Question: Whenever I try to run mingw32-make from cmd, I get this dialog:

I've tried reinstalling mingw32-make (both the same and a previous version), but the problem persists. This error occurs regardless of any arguments or input given to mingw32-make, and regardless of whether there is a Makefile in the current directory.
I looked up the error, and it seems like it's a problem with the DLLs that mingw32-make depends on. I tried running Dependency Walker on mingw32-make.exe, and it looks like pretty much all of the DLLs it depends on (~140 seperate files) are 64-bit, while the application itself is 32-bit.
Is this an error in the MinGW installer? And is there an easy way to solve it, short of providing 32-bit versions for all of the DLLs it depends on?
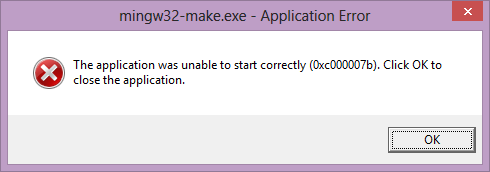
Answer: If you get:
> The application was unable to start correctly (0xc000007b).
Click OK to close the application.
when running an application, then you should recall that '0xC000007B' is the code of 'STATUS_INVALID_IMAGE_FORMAT', which is a good evidence that 64-bit application is trying to load 32-bit DLLs or vice versa. You definitely have your 'PATH' environment variable polluted with some other MinGW, for example, or god knows what else. Just clean things up and make it simple, you'll find the cause.
Further recommendations:
1. Why to prefer make (from MSYS) instead of mingw32-make. You can download a bit dated, but latest stable MSYS here. New version is under active development.
2. Use MinGW-w64 instead of MinGW. You can download it here. It already offers the bleeding-edge MinGW-w64 based on GCC 4.8.1. What's more it offers all the possible variations: 64-bit targets; 32-bit targets; Win32 threads; POSIX threads; SEH exceptions; DWARF exceptions; SJLJ exceptions.